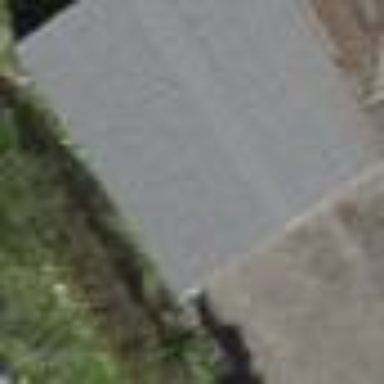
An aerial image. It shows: Garage.